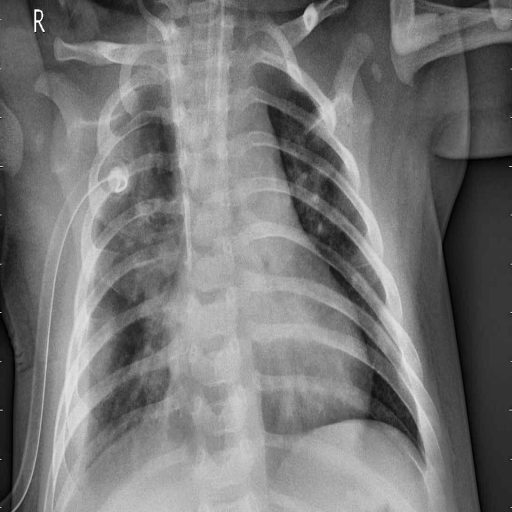
Finding: PNEUMONIA